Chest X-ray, AP view. Patient: 19 years old, sex F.
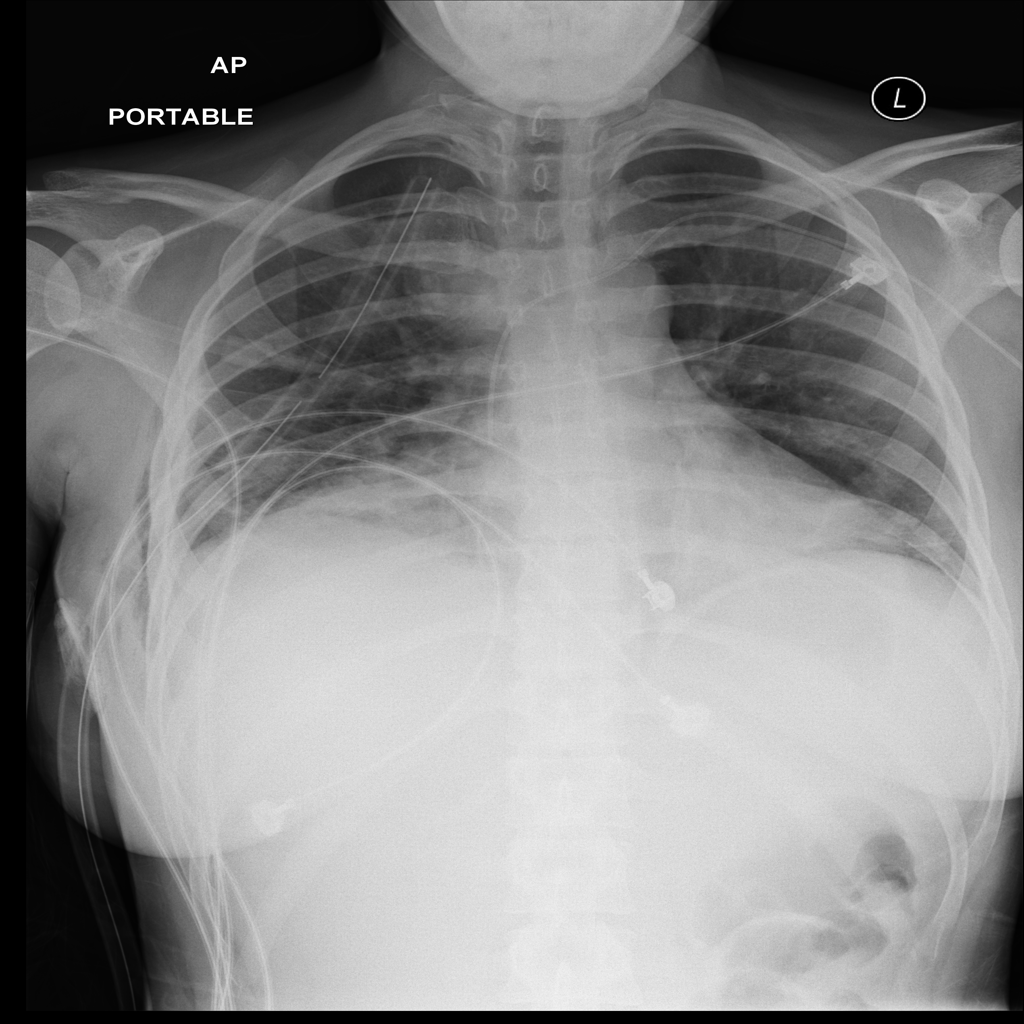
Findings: Atelectasis